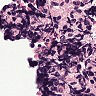
Metastatic tissue present: yes